Question: Can not find why this program is failing. It must be my boost usage. Problem is highlighted in comment and there is a small note about some of the function calls
'''
/* Includes Hidden */
using boost::asio::ip::udp;
class UDP_Server {
public:
UDP_Server(boost::asio::io_service& IO, unsigned short PORT)
: sock(IO, udp::endpoint(udp::v4(),PORT)) {
Listen();
}
~UDP_Server() {
for(auto& endpoint : Clients) {
delete endpoint;
}
Clients.clear();
}
void Listen() {
//waits for msg to be sent. Captures end point and sends address
//so server can store connections
udp::endpoint* T = new udp::endpoint;
sock.async_receive_from(
boost::asio::buffer(rbuf),*T,
boost::bind(&UDP_Server::handle_rec, this, T,
boost::asio::placeholders::error,
boost::asio::placeholders::bytes_transferred));
}
void handle_rec(udp::endpoint* EP, const boost::system::error_code& err, size_t len) {
//When the program enters here, err is 234 (windows error for more data available)
//len is 0 and rbuf is empty.
if(err && err != boost::asio::error::message_size) {
std::cerr << err.message() << std::endl;
}
std::cout.write(rbuf.data(),rbuf.size());
bool ThisClient = false;
std::string Msg = "";
for( auto& EPs : Clients) {
if(EPs == EP) {
ThisClient = true; break;
}
}
if(!ThisClient) {
if(len > 0 && rbuf[0]=='0') {
Clients.push_back(EP);
Msg = "Connected";
}else{
Msg = "Connection Refused";
}
}else{
if(rbuf[0]=='0') {
delete EP;
Clients.remove(EP);
Msg = "Disconnected";
}
}
//queue message to send back and call handle_snd function
sock.async_send_to(boost::asio::buffer(Msg),*EP,
boost::bind(&UDP_Server::handle_snd,this,EP,
boost::asio::placeholders::error,
boost::asio::placeholders::bytes_transferred
));
Listen(); //listen for some more messages!
} //debugging through the first time through this function eventually exits here
//and ends up going through a bunch of code I didn't write, and ultimately fail.
void handle_snd(udp::endpoint *Dest, const boost::system::error_code& err, size_t len) {
}
private:
udp::socket sock;
std::list<udp::endpoint*> Clients;
std::vector<char> rbuf;
};
void HostStart() {
try {
boost::asio::io_service io;
UDP_Server Host(io,13);
io.run();
}catch(std::exception& e) {
std::cerr << e.what() << std::endl;
}
}
int main() {
std::thread thd(HostStart); //start server
try {
boost::asio::io_service io2;
udp::resolver res(io2);
udp::resolver::query queer(udp::v4(),"127.0.0.1","daytime");
udp::endpoint HostEP = *res.resolve(queer);
udp::socket sock(io2);
sock.open(udp::v4());
std::string Msg = "0";
std::vector<char> MsgArray(Msg.begin(),Msg.end());
sock.send_to(boost::asio::buffer(Msg),HostEP);
io2.run();
udp::endpoint RecEP;
std::array<char,128> rbuf;
sock.receive_from(boost::asio::buffer(rbuf),RecEP);
std::cout.write(rbuf.data(),rbuf.size());
sock.send_to(boost::asio::buffer(Msg),HostEP);
sock.receive_from(boost::asio::buffer(rbuf),RecEP);
std::cout.write(rbuf.data(),rbuf.size());
}catch(std::exception& e) {
std::cerr << e.what() << std::endl;
}
Sleep(10000);
return 0;
}
'''
If I use debugging and walk through this code, I find that I ultimately end up in a file called
win_iocp_io_service.ipp
and I get this error:

In my main, I'm just trying to synch send a couple message to test the asynch server class. I have no idea why the buffer is empty after the async server call and why I am getting this error.
Possibly it is related to when I call run on my io service and the way I am trying to multithread it.
Thank you
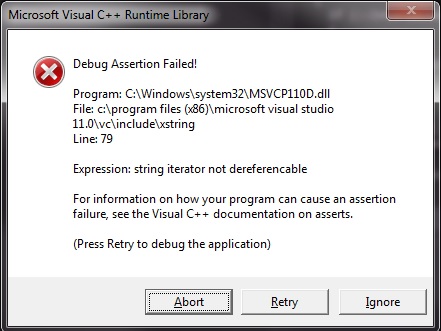
Answer: This may be the result of the program invoking undefined behavior. Within 'UDP_Server::handle_rec()', the call to <URL> violates the requirement that the underlying memory provided to the buffer must remain valid until the handler is called.
> Although the buffers object may be copied as necessary, ownership of the underlying memory blocks is retained by the caller, which must guarantee that they remain valid until the handler is called.
To meet this criteria, consider making 'Msg' a data member of 'UDP_Server', rather than an automatic variable.
Also, two other points to consider:
- 'UDP_Server::rbuf''udp::socket::async_receive_from()''UDP_Server::Listen()'<URL>'boost::asio::buffer''std::cout'